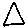
Label: triangle